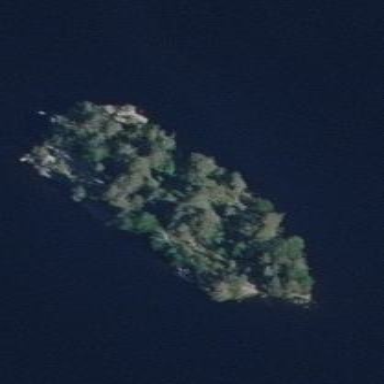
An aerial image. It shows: Islet.